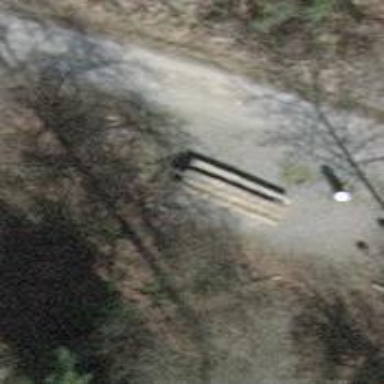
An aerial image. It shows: Picnic table located in leisure land area.